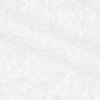
Label: no_change